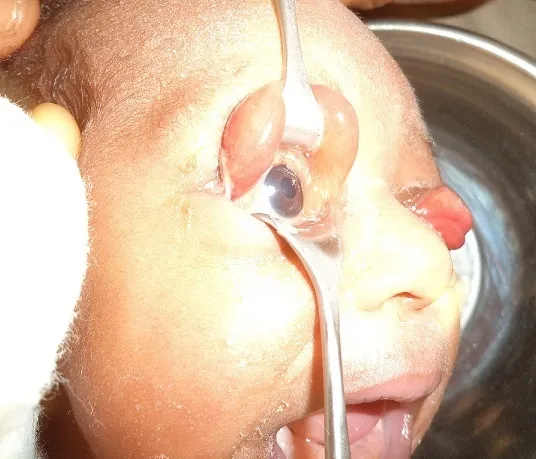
Picture showing normal right globe.
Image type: medical_photograph (other_medical_photograph)